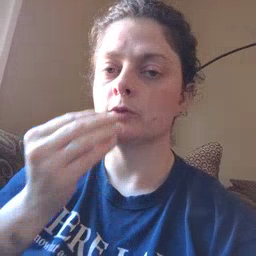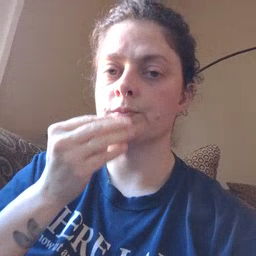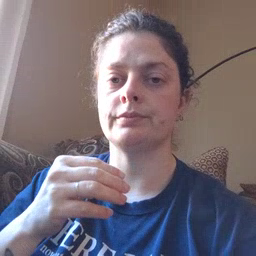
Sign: food